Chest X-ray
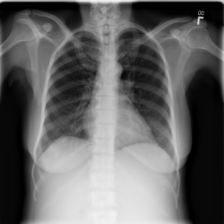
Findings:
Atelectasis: negative
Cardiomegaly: negative
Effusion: negative
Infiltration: negative
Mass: negative
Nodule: negative
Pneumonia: negative
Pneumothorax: negative
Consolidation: negative
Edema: negative
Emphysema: negative
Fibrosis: negative
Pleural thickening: negative
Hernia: negative